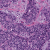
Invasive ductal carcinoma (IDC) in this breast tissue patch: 1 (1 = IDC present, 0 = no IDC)